Question: my problem is withe the component 'pe:documentViewer' in PrimeFaces Extensions and precisely with the print element which you can see in the photo and what I want is to bind the print function with my code and not use the default one if there is a way to customize thank to say to me if there is no way there is any idea to not show the print icon
thanks.

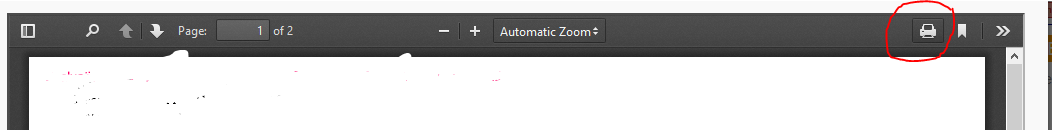
Answer: There might be a way with some clever jquery to override the print button but it might be quite difficult. However you can HIDE the print button if you want here is some code I wrote to do just that.
1. Load this JavaScript method somewhere in your page.
'''
/**
* Hides a button on the PDF Viewer toolbar
*/
pdfHideButton : function(button) {
$('iframe').on('load',
function() {
var head = $(this).contents().find('head');
var css = '<style type="text/css">#' + button + '{display:none};</style>';
$(head).append(css);
});
}
'''
1. Add this to your XHTML page which will execute this JavaScript this with the Document Ready function it will remove the button.
'''
<script>
$(document).ready(function() {
pdfHideButton('print');
});
</script>
'''